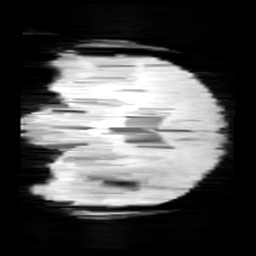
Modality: minIP
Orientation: coronal
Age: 12
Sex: female
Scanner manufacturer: siemens
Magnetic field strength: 3 T
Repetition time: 0.027 s
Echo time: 0.02 s